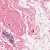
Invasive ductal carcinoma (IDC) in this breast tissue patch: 0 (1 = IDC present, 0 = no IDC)